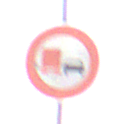
Verkehrszeichen: UeberholverbotKraftfahrzeuge
Umgebung: Outdoor, Nature
Tageszeit: Night
Wetter: Overcast
Licht: Artificial
Jahreszeit: NotSpecified
Kontrast: LowContrast